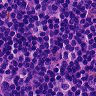
Metastatic tissue present: no